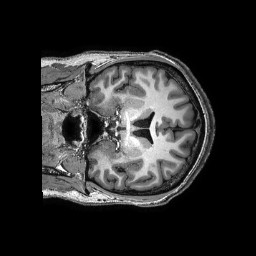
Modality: T1w
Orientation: coronal
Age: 22
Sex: male